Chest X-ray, PA view. Patient: 67 years old, sex M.
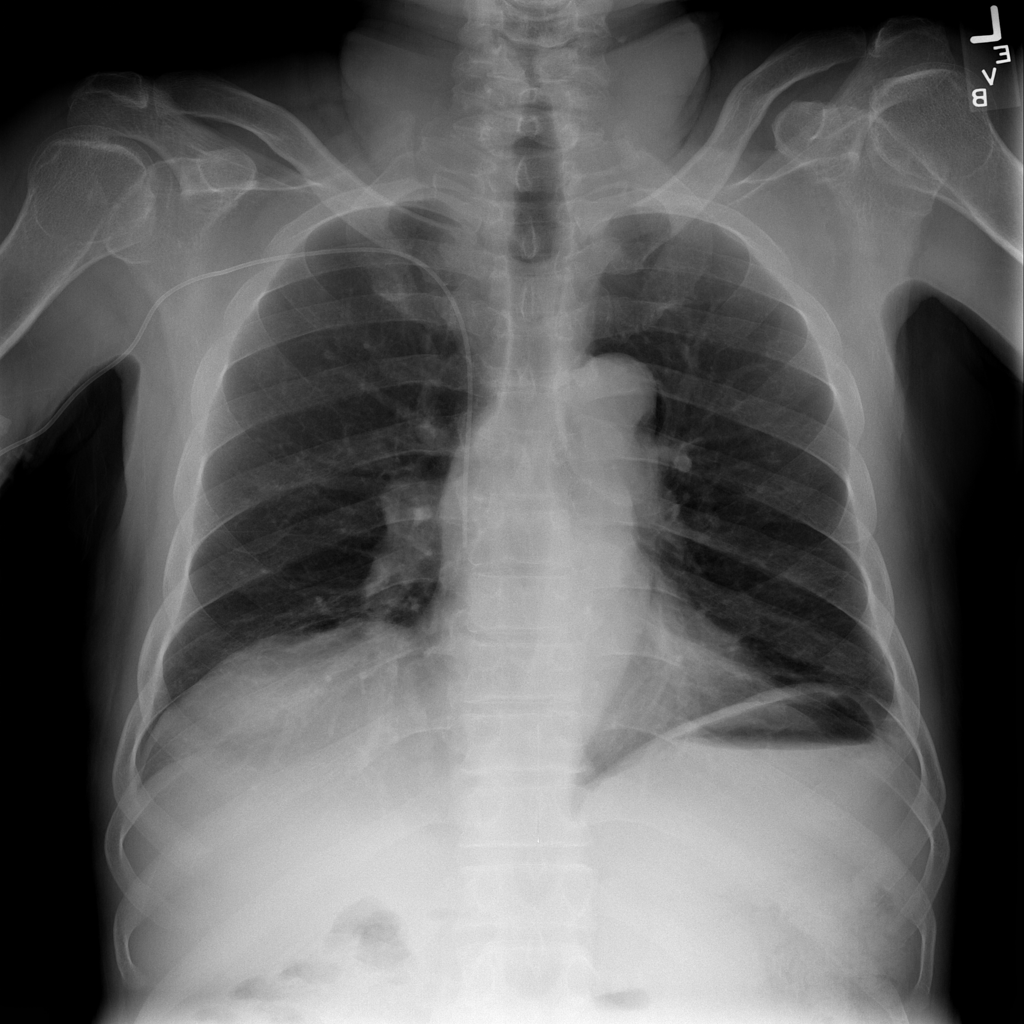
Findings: No Finding